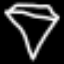
Label: diamond